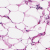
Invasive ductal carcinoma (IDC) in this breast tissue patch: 0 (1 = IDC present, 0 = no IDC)